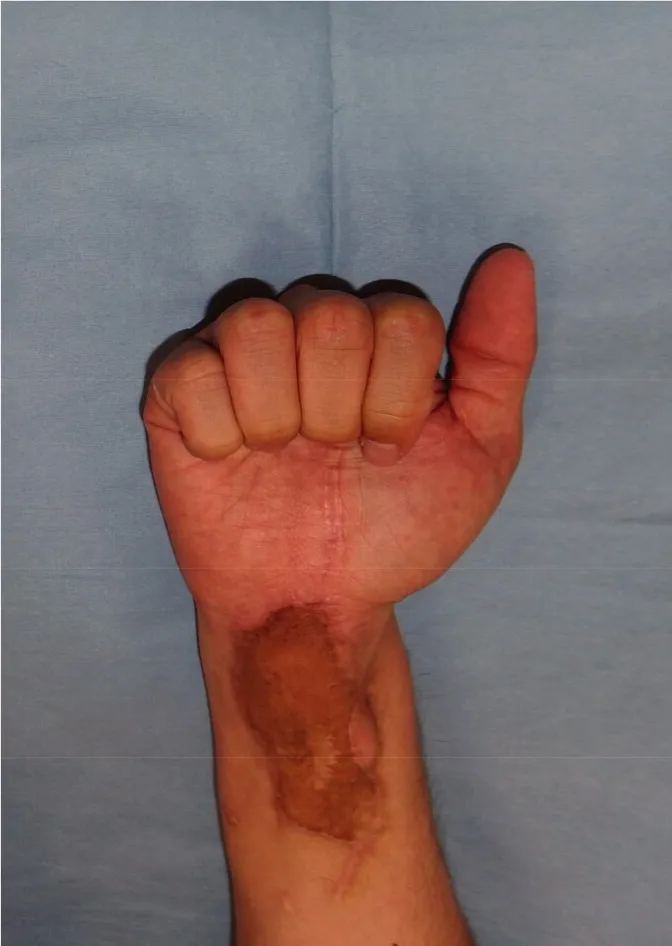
Appearance of the right wrist 1 year and 10 months after surgery.
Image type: medical_photograph (other_medical_photograph)